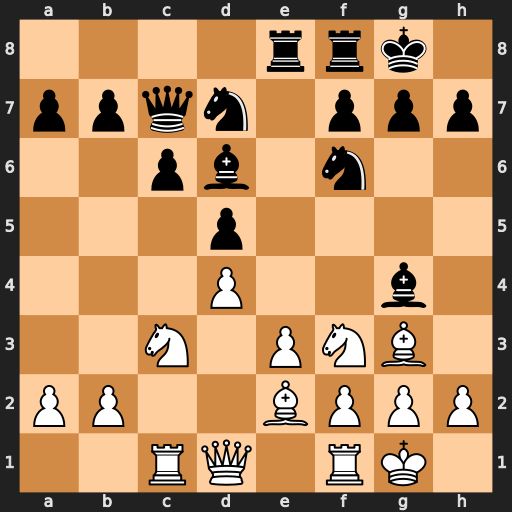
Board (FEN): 4rrk1/ppqn1ppp/2pb1n2/3p4/3P2b1/2N1PNB1/PP2BPPP/2RQ1RK1
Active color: w
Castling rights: -
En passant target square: -
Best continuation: Nb5 Bxg3 Nxc7